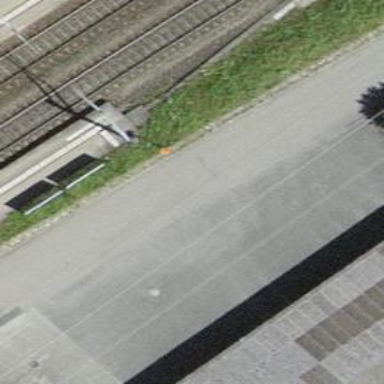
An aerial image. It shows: Orange aerial marker.